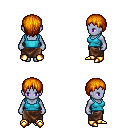
a pixel art fantasy rpg character, female body template, dark elf, purple skin, teal pirate shirt, robe skirt, dark blonde plain hairstyle, gold boots, four views (front, back, left, right), 2x2 character sprite sheet, small pixel art, hard edges, no anti-aliasing